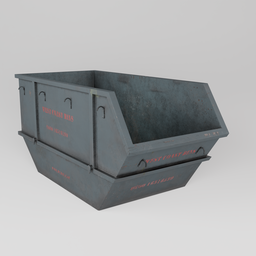
Label: tools